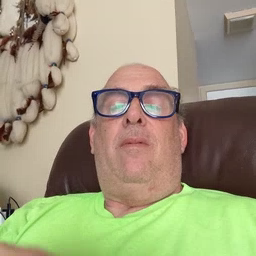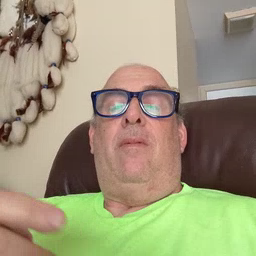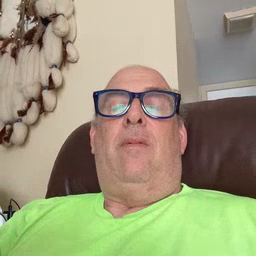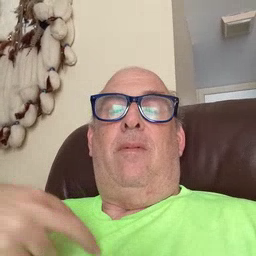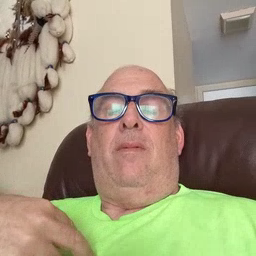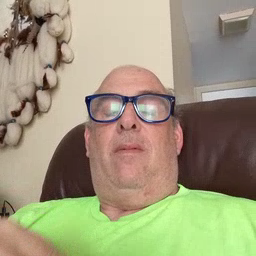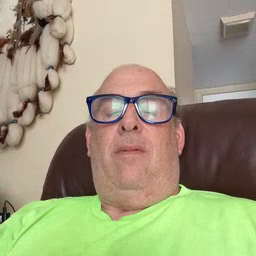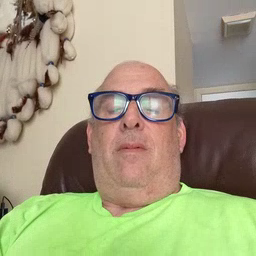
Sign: have